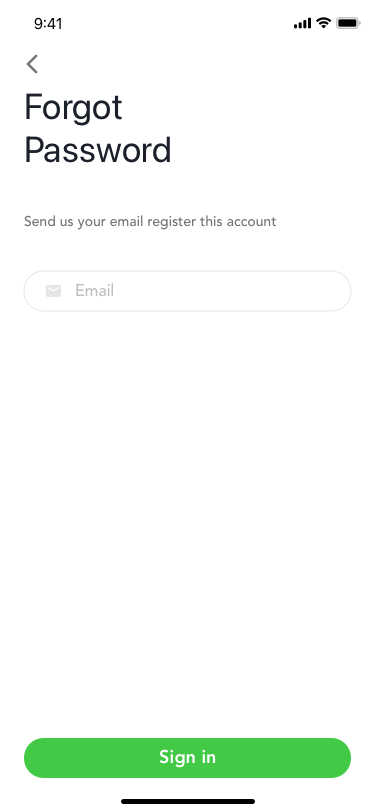
Text in this UI design:
Forgot Password
Send us your email register this account
Sign in
Email